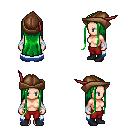
a pixel art fantasy rpg character, female body template, human, light skin, white trimmed cape, red pants, green extra-long hairstyle, leather cap, white cloth bandages, black shoes, four views (front, back, left, right), 2x2 character sprite sheet, small pixel art, hard edges, no anti-aliasing